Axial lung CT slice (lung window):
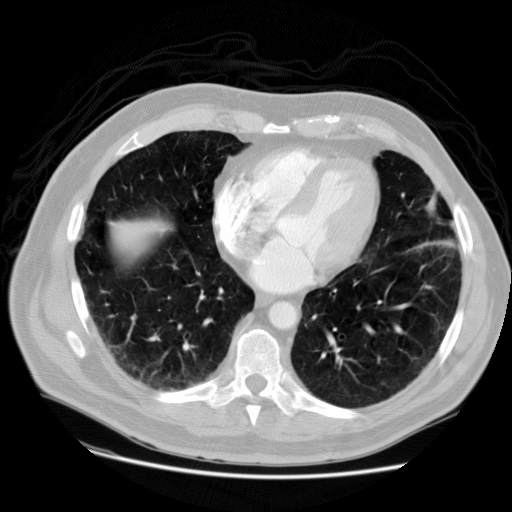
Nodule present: no